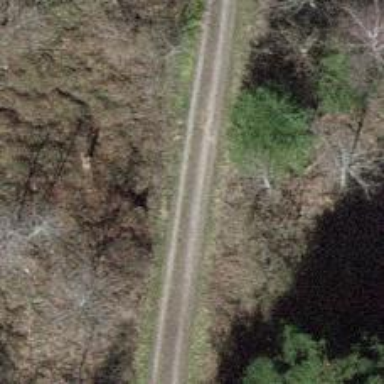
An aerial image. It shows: Gravel track with grade 2 tracktype.